Question: I want to draw a path with no more then 2 points. On the second point I want the path to be finished.
can anyone help me how to get this functionality achieved in openlayers 2.
I tried this code but it gives error although lines are created well.
'''
_singleLineControl = new OpenLayers.Control.DrawFeature(
_singleLineLayer,
OpenLayers.Handler.Path,
{
eventListeners: { "featureadded": drawingFinished },
callbacks: {
point: function (pointGeometry, lineGeometry) {
var numPoints = lineGeometry.getVertices().length;
if (numPoints == 3) {
this.drawFeature(lineGeometry);
}
}
}
});
viewer.addControl(_singleLineControl);
_singleLineControl.handler.single = true;
_singleLineControl.handler.freehand = false;
_singleLineControl.deactivate();
'''

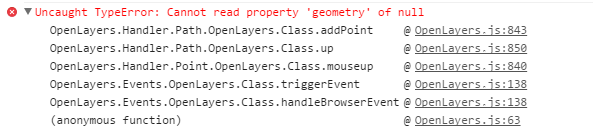
Answer: found solution myself :) using 'maxVertices'
'''
// single line drawing control
_singleLineControl = new OpenLayers.Control.DrawFeature(
_singleLineLayer,
OpenLayers.Handler.Path,
{
eventListeners: { "featureadded": drawingFinished },
handlerOptions: {
maxVertices: 2,
single: true,
freehand: false,
}
});
viewer.addControl(_singleLineControl);
_singleLineControl.deactivate();
'''